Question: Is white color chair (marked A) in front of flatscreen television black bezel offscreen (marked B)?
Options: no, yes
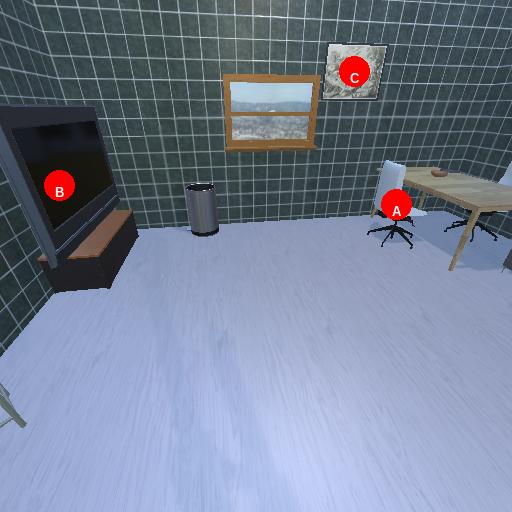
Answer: no